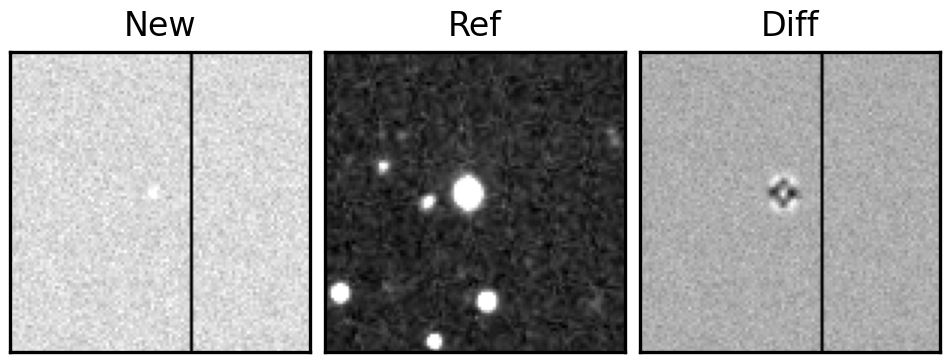
Label: bogus